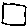
Label: square